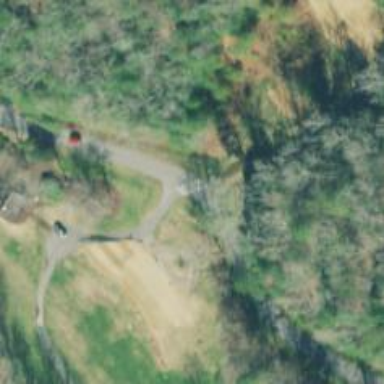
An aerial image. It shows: Path for golf carts.